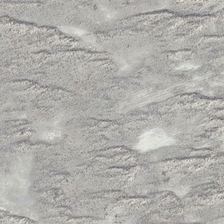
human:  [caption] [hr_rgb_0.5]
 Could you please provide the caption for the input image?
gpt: some ripples are in a piece of gray white desert .

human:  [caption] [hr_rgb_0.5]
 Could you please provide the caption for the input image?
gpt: some ripples are in a piece of gray white desert .

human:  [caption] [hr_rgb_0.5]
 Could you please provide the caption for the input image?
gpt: some ripples are in a piece of gray white desert .

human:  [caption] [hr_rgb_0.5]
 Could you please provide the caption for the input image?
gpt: some ripples are in a piece of gray white desert .

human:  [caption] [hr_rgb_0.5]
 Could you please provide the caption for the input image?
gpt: some ripples are in a piece of gray white desert .